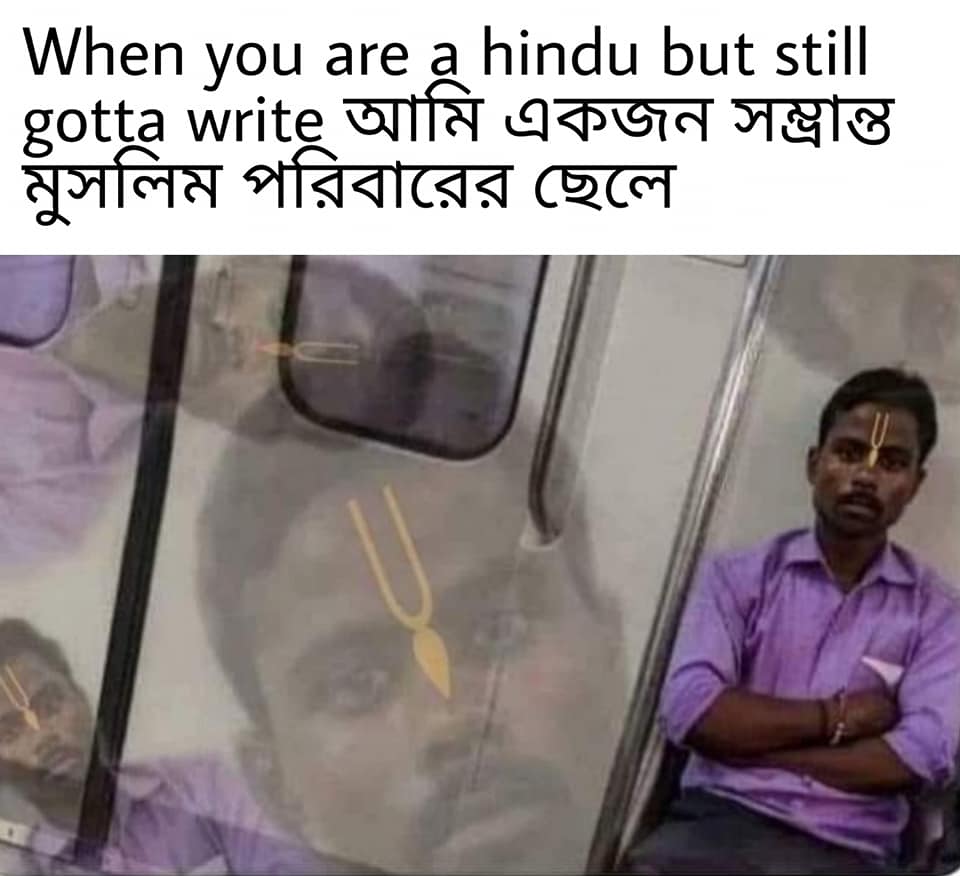
Caption: When you are a hindu but still gotta write  আমি একজন সম্ভ্রান্ত মুসলিম পরিবারের ছেলে
Label: hate